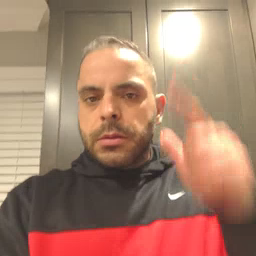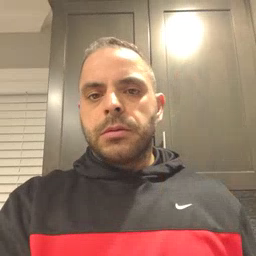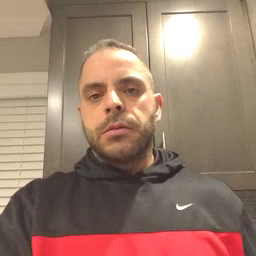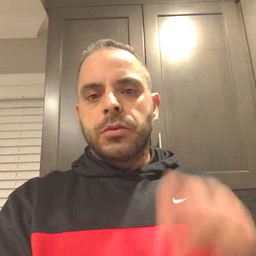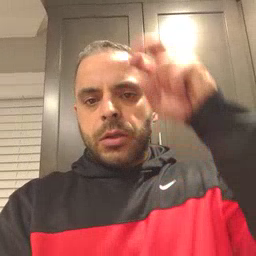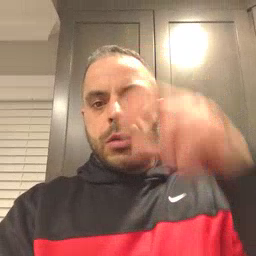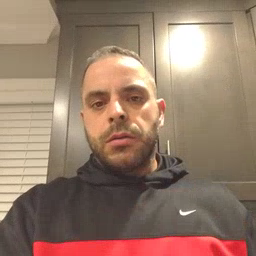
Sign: stairs